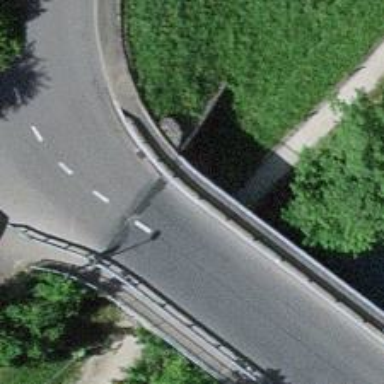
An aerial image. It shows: Guard rail.